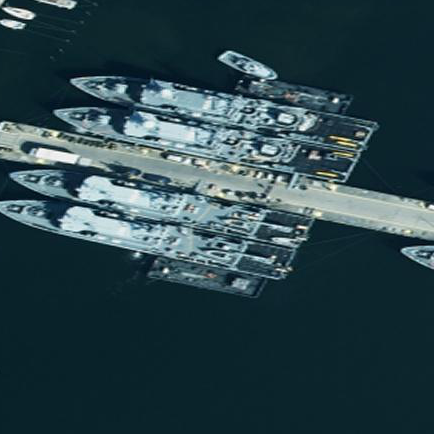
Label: combat